Interaction volume radius: 10 \u00c5
Interaction volume height: 30 \u00c5
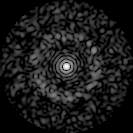
Disorder parameter: 0.8471